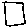
Label: square